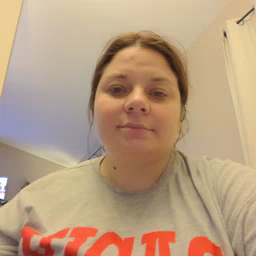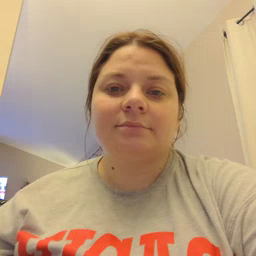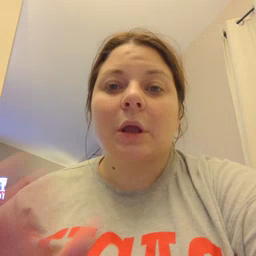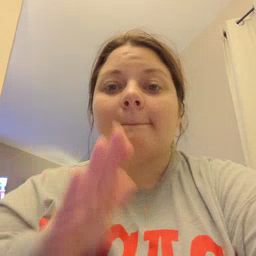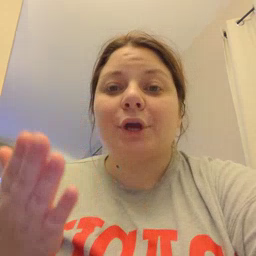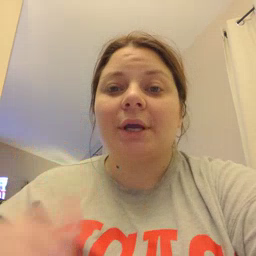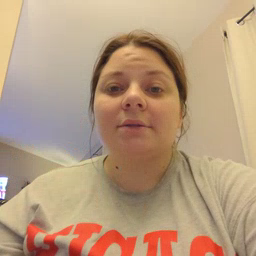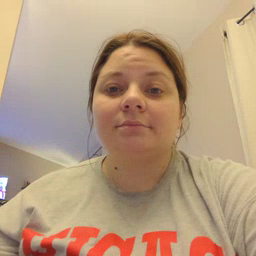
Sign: book